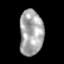
Tissue: skin
Cell type: Epithelial cells
Senescence score: 0.1851
Nuclear area (px): 1058
Mean DAPI intensity: 167.018